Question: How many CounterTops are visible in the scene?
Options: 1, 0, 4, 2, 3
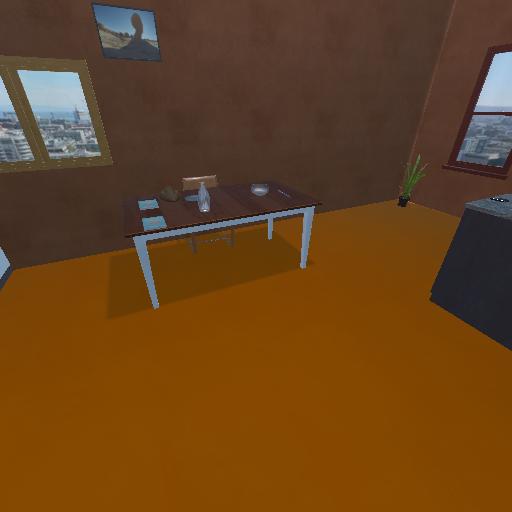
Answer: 1